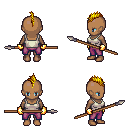
a pixel art fantasy rpg character, female body template, human, dark skin, white pirate shirt, magenta pants, blonde mohawk hairstyle, gold gloves, spear, four views (front, back, left, right), 2x2 character sprite sheet, small pixel art, hard edges, no anti-aliasing